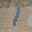
Label: 1